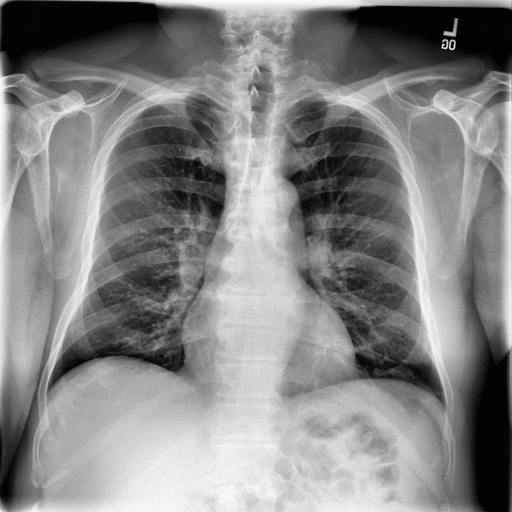
Finding: NORMAL